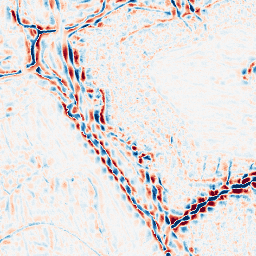
Category: wavelet
Decomposition family: wavelet_biorthogonal
Decomposition parameters: wavelet: bior4.4
level: 3
Upsampling method: regularized
Upsampling parameters: scale: 4
lambda_reg: 0.01
Upsampling scale: 4